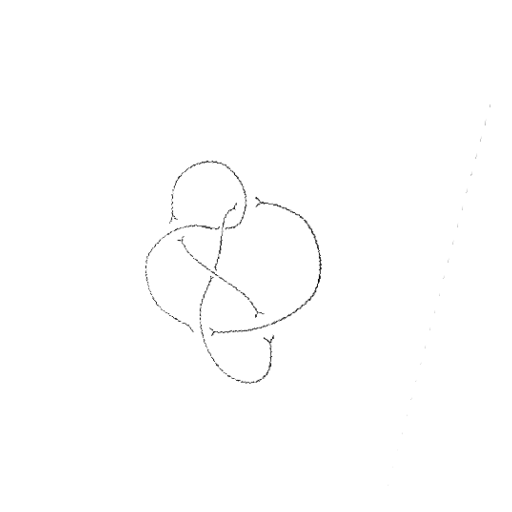
Crossing number: 6